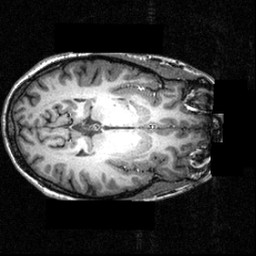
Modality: T1w
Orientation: axial
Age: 25
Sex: female
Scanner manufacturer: siemens
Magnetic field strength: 3.951 T
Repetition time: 1.5 s
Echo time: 0.00335 s